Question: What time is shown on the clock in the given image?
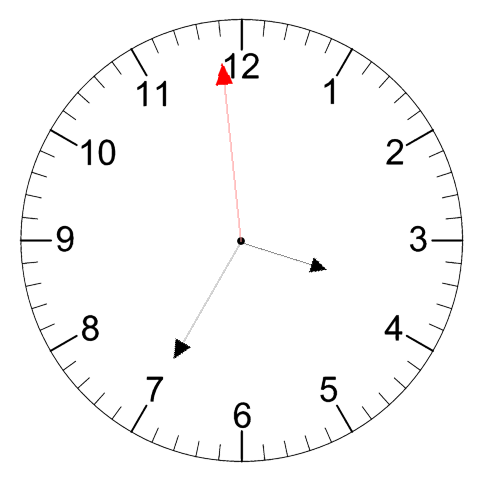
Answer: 03:34:59